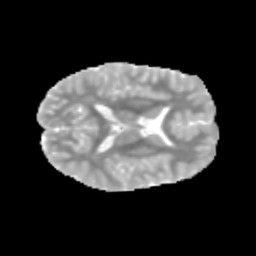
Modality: MD
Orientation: axial
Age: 10
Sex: male
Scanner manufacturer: siemens
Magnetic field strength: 3 T
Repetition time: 3.8 s
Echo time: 0.07 s